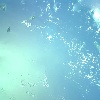
Label: water